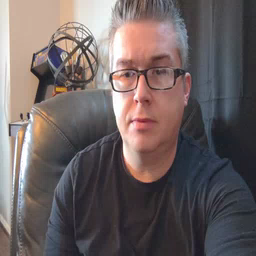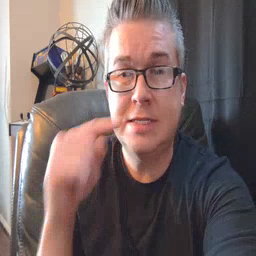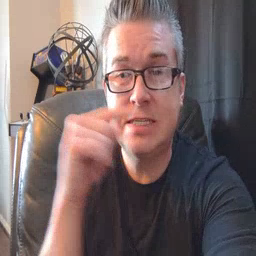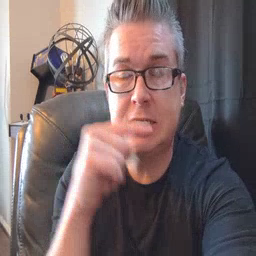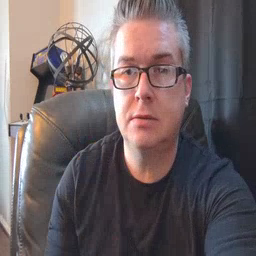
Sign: toothbrush